Field crop: maize
Growth stage: 2
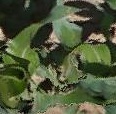
Species: maize